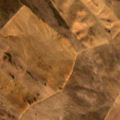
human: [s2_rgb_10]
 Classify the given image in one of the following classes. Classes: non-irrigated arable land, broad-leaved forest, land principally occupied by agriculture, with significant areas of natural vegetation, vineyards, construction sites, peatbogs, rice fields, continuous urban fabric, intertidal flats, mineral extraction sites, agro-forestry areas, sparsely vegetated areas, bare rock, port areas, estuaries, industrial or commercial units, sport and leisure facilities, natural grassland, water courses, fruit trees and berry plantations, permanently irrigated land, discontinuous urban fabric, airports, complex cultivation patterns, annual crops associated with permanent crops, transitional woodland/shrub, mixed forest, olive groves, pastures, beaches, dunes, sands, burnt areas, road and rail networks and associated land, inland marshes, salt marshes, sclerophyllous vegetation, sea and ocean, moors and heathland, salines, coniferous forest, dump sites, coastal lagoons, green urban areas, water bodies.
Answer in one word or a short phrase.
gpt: non-irrigated arable land